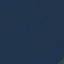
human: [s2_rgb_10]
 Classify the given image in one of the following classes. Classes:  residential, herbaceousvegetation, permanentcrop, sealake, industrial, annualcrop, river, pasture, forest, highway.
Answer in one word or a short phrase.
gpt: SeaLake